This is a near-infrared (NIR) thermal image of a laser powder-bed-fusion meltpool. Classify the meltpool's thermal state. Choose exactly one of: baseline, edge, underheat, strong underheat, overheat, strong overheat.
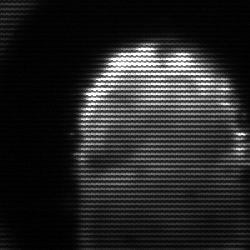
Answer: baseline